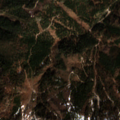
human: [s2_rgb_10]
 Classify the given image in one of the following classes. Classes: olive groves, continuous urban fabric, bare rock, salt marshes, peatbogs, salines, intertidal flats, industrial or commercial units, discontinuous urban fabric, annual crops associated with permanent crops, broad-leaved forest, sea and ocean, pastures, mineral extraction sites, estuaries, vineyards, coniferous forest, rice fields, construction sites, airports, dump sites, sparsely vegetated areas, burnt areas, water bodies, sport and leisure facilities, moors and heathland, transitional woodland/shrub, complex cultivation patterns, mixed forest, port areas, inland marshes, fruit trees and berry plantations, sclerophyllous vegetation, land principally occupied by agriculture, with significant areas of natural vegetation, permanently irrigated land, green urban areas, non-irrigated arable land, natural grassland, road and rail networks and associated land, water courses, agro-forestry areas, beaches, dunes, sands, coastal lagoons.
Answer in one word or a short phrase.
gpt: coniferous forest, mixed forest, moors and heathland